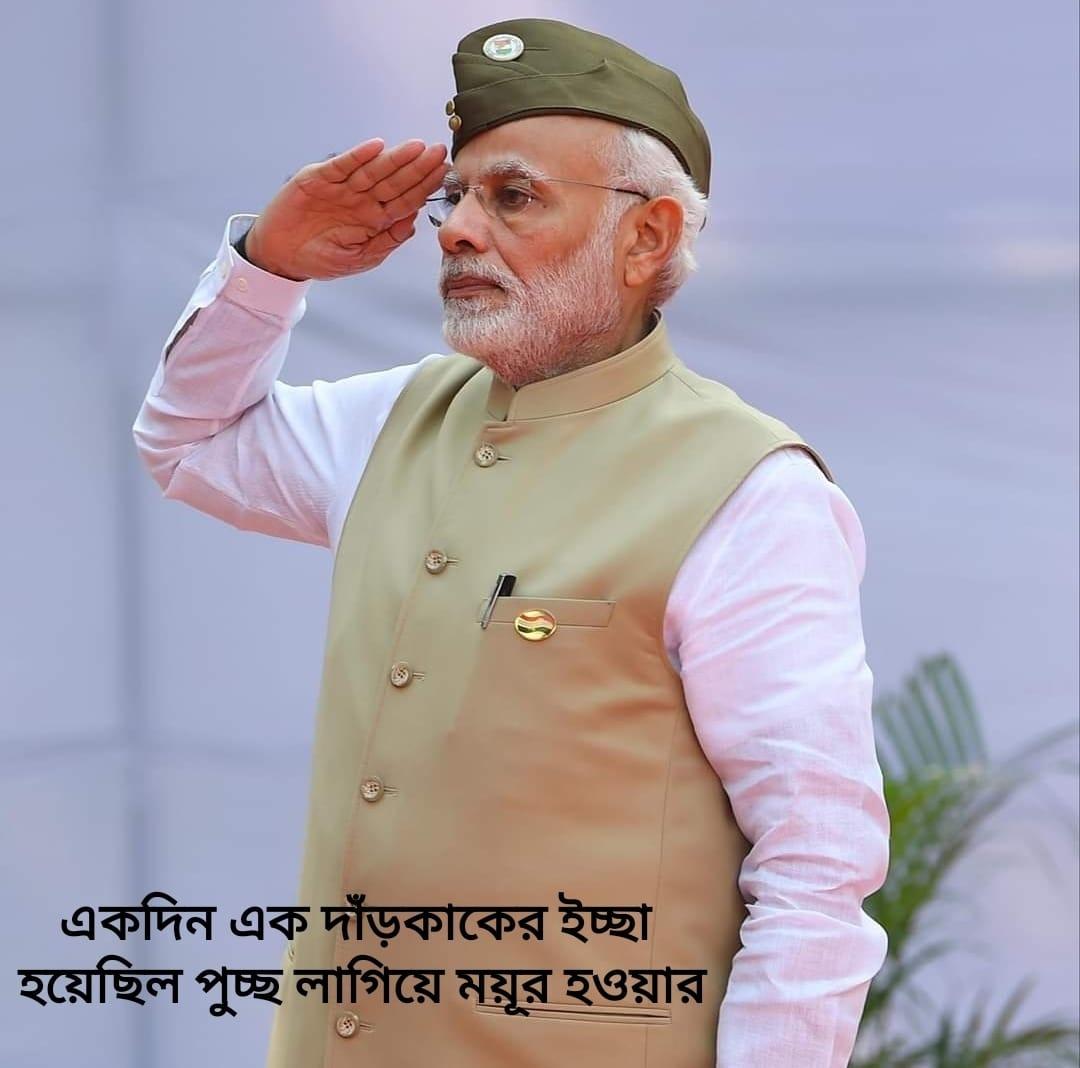
Text: একদিন একটি দাড়কাকের ইচ্ছা হয়েছিল পুচ্ছ লাগানো জন্য ময়ূর হওয়ার।
Label: Hate
Hate category: Political
Targeted group: Organization